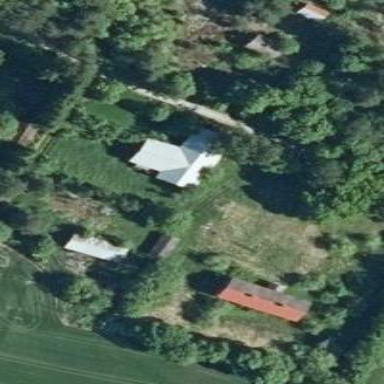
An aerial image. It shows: Farm with farmyard.